Field crop: maize
Growth stage: 2
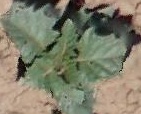
Species: datura